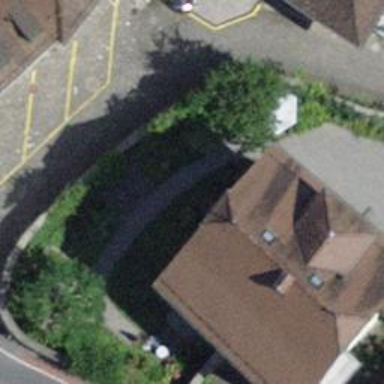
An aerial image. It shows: Half-hipped roof on apartment building.